Field crop: maize
Growth stage: 2
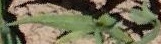
Species: maize